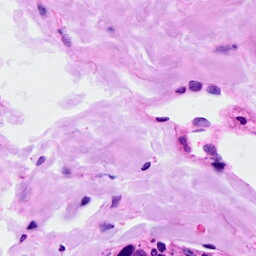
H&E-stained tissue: Breast